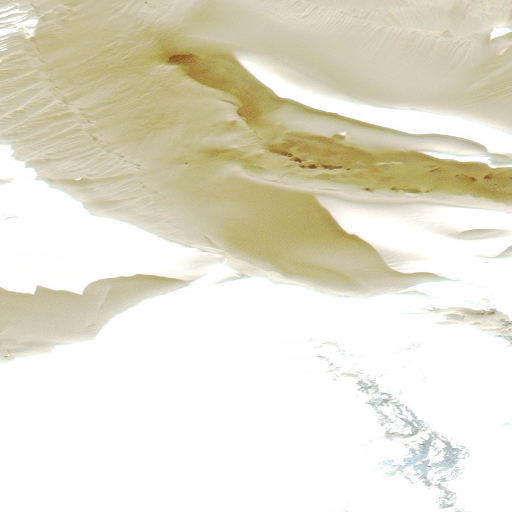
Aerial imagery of mountain in Alaska named Mount Tittmann containing only unknown